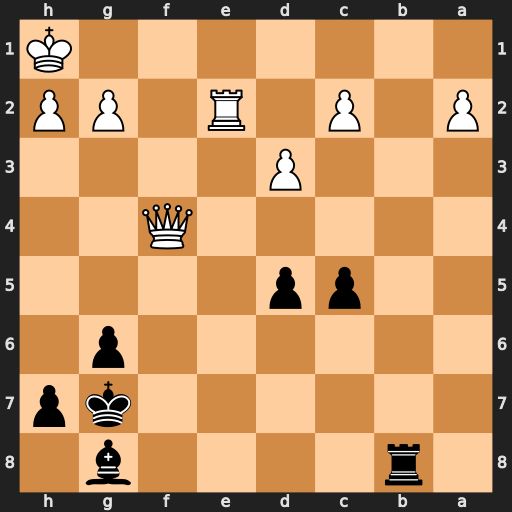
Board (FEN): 1r4b1/6kp/6p1/2pp4/5Q2/3P4/P1P1R1PP/7K
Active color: b
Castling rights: -
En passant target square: -
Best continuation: Rb1+ Re1 Rxe1+ Qf1 Rxf1#